Question: I'm trying to record video in android,windows and ios.
Reference Link:- <URL>
Getting following error:

System.Runtime.InteropServices.COMException in mscorlib.ni.dll
WinRT information:The current capture source does not have an independent photo stream
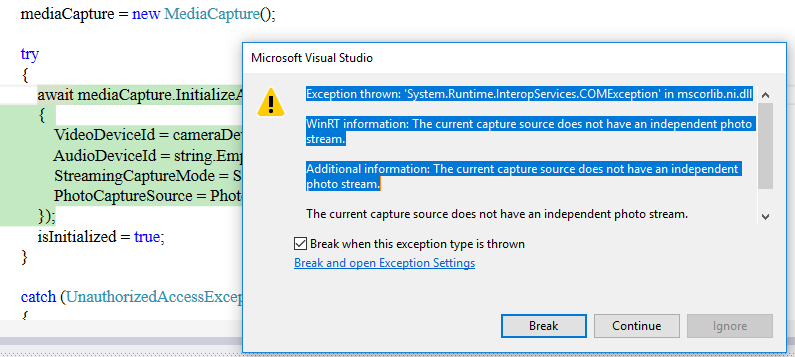
Answer: Comment out the bit about photo capture (since you're doing video capture) and see if that helps.
'''
//PhotoCaptureSource = PhotoCaptureSource.Photo
'''
<URL>